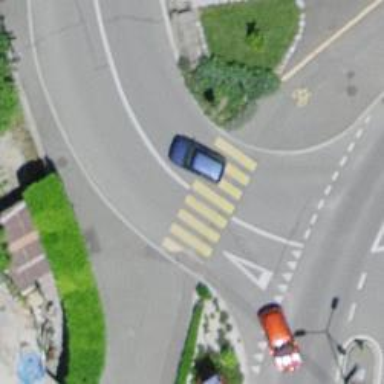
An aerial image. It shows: Uncontrolled zebra crossing on the road.